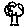
Label: tree